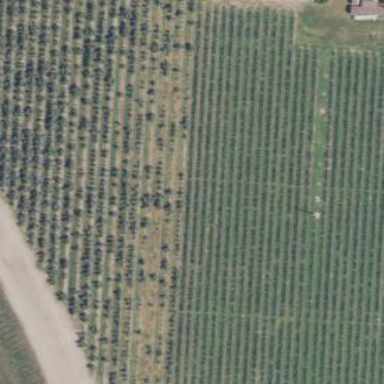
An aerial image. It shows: Vineyard where grapes are grown.